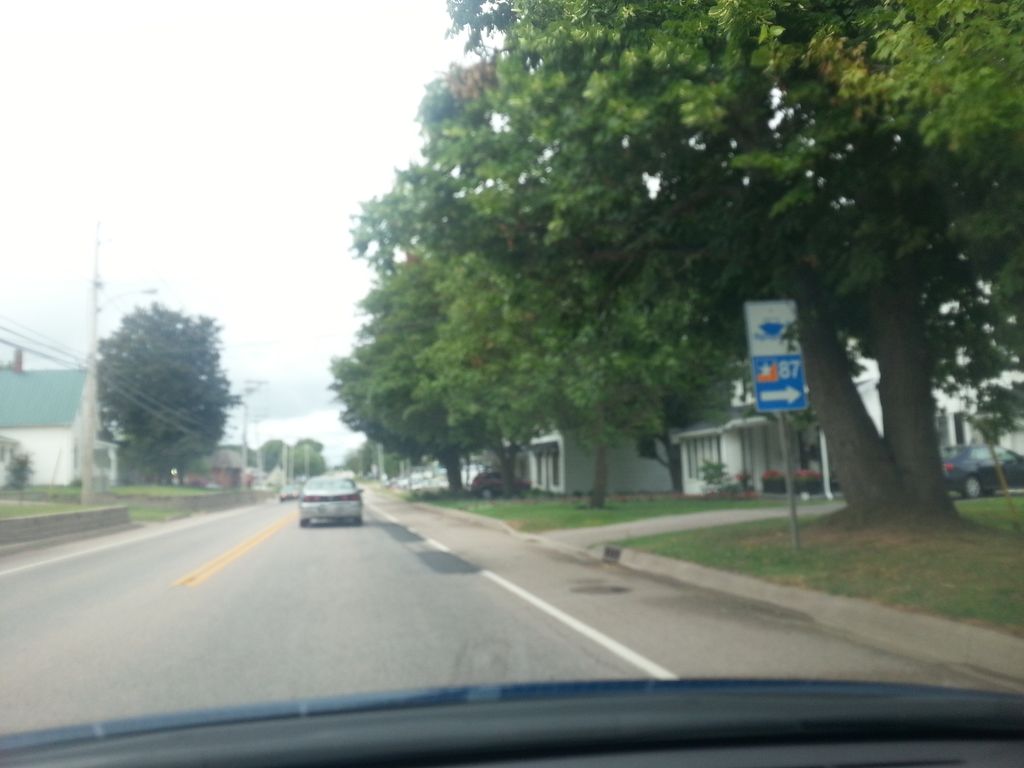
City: charlottetown